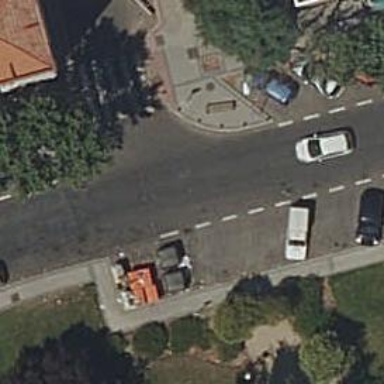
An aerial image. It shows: Bollard barrier.